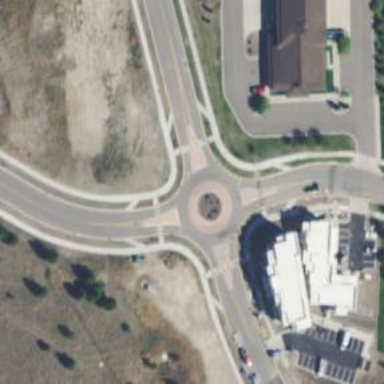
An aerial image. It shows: Uncontrolled road crossing.